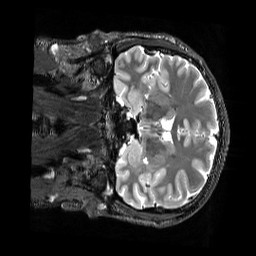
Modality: T2w
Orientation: coronal
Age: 28
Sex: male
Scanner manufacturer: siemens
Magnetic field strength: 3 T
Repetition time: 3.2 s
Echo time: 0.728 s